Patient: sex M, age 34
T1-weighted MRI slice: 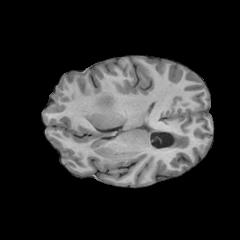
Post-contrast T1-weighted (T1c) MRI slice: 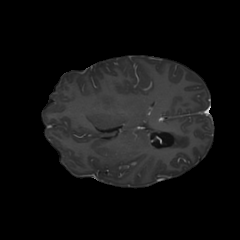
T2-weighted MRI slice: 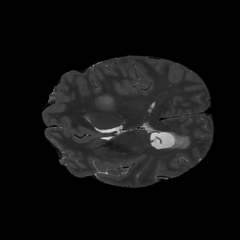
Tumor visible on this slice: yes
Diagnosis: Astrocytoma, IDH-mutant
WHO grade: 4